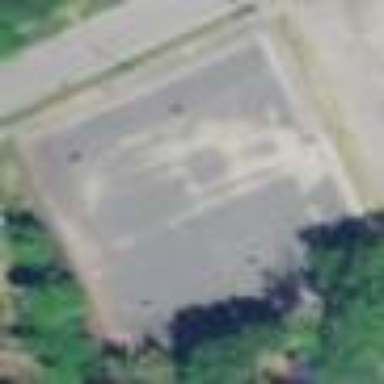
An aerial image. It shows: Basketball court in the leisure land pitch.